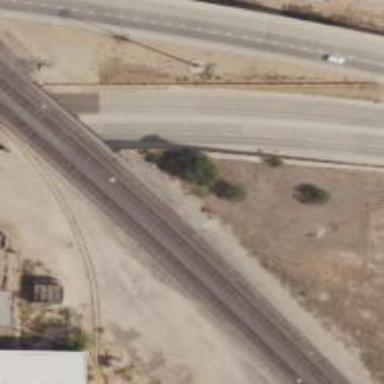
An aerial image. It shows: Secondary road with frontage road.